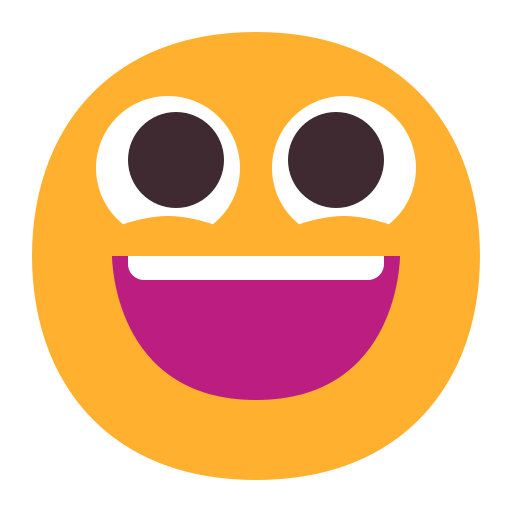
grinning face flat